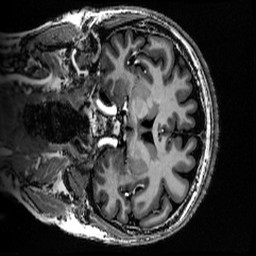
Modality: MP2RAGE
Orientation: coronal
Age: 49
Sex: female
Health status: healthy